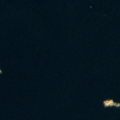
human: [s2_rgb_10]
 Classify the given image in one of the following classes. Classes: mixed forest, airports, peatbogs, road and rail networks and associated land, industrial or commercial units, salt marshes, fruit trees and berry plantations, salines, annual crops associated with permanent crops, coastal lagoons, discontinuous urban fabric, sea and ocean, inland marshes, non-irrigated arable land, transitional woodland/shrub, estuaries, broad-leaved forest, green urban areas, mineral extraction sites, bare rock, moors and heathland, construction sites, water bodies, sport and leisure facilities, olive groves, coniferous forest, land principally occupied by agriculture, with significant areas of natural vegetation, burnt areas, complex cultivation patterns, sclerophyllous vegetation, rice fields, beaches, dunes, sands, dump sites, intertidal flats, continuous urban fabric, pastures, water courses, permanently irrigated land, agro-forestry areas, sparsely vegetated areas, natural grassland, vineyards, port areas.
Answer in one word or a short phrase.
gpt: sea and ocean